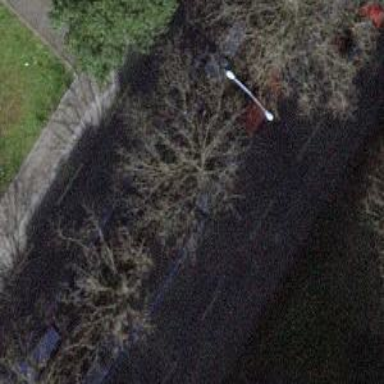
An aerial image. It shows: Avenue of trees.